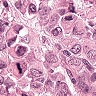
Metastatic tissue present: yes